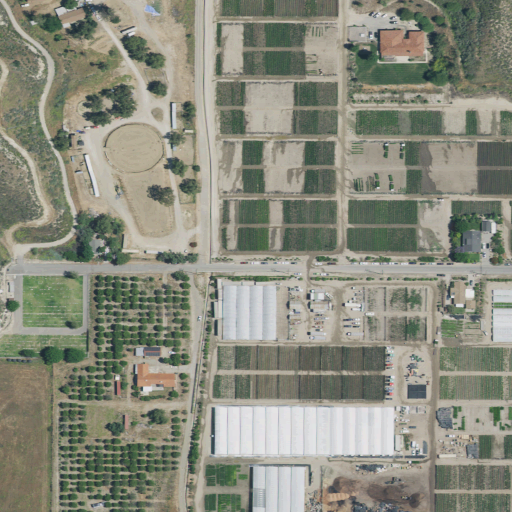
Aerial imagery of valley in California named Real Canyon containing shrub, grassland, open development, low intensity development, high intensity development, medium intensity development, cultivated crops, and barren land